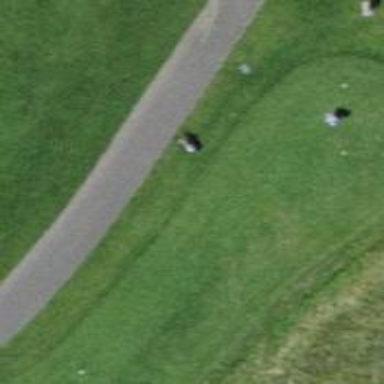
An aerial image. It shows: Golf tee.